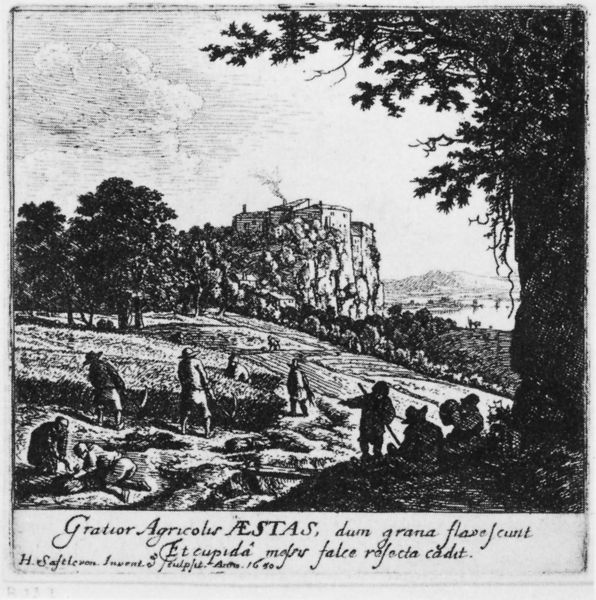
Titel: Die Vier Jahreszeiten (4teilig)
Künstler: Herman Saftleven
Schlagwörter: baum, mann, weiß, landschaft, menschen, see, hut, männer, schwarz, zeichnung, haus, feld, natur, arbeit, schrift, feldarbeit, country, print, klippe, tusche, burg, druck, radierung, trees, village, castle, illustration, sense, farmer, work, pointing, latin, text, harvest, sow, agriculture